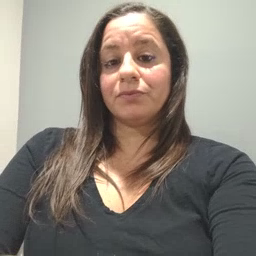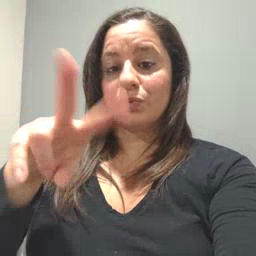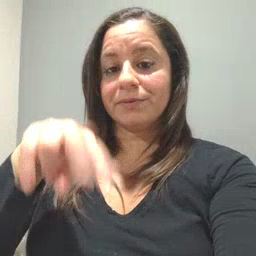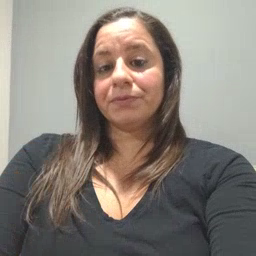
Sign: read